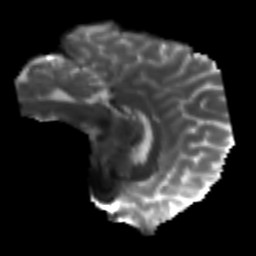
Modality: T2w
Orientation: sagittal
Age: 26
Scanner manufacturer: siemens
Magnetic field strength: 3 T
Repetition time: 4.52 s
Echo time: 0.084 s